Aerial crown-view tile of a tropical tree (Barro Colorado Island, Panama), acquired 20250512:
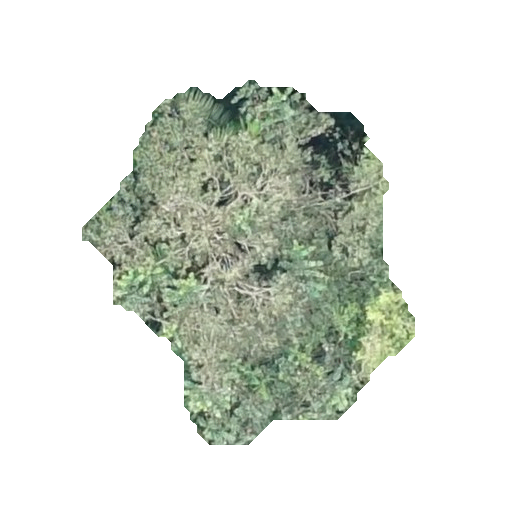
Species: Luehea seemannii
GBIF accepted scientific name: Luehea seemannii
Crown area: 115.776 m²